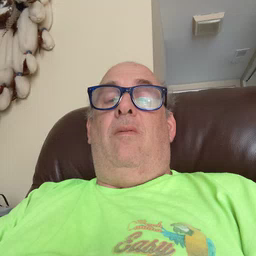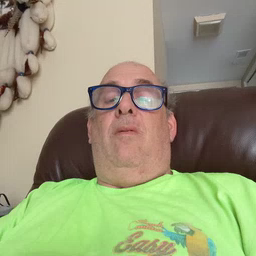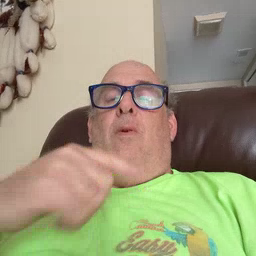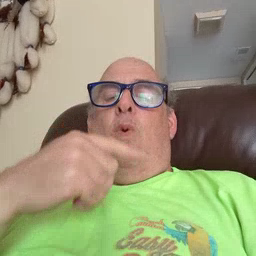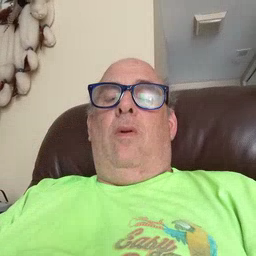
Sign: who